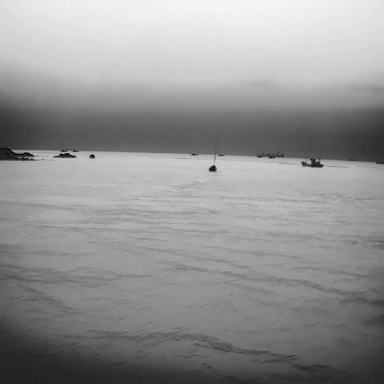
There are nine objects shown in the infrared image, including a sailboat, seven bulk_carriers, and a fishing_boat.